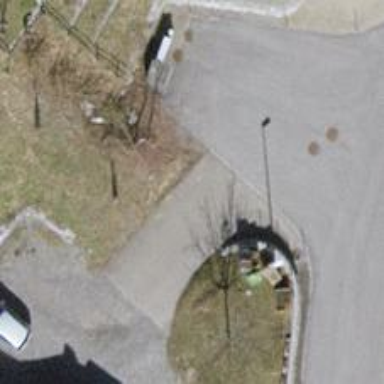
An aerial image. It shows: Paved alley for service vehicles.